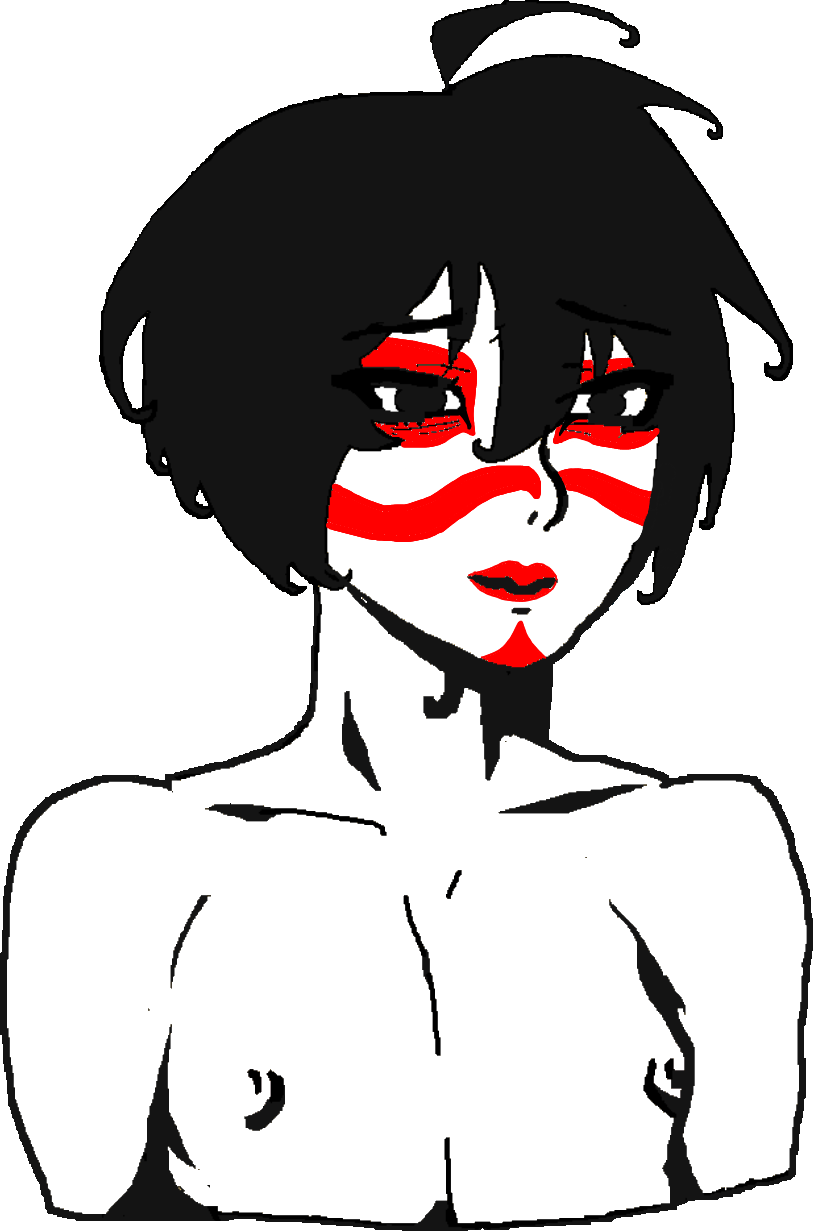
Label: 5_Twinkjak